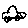
Label: car